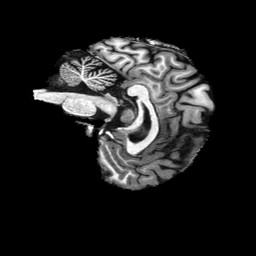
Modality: T1w
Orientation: sagittal
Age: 32
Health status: healthy
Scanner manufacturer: philips
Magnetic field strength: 3 T
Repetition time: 0.007875 s
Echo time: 0.003612 s